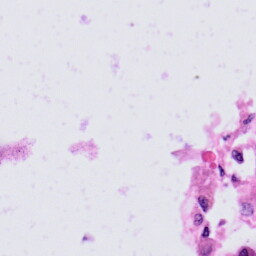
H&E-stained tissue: Skin